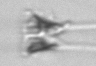
Label: Asterionellopsis_glacialis